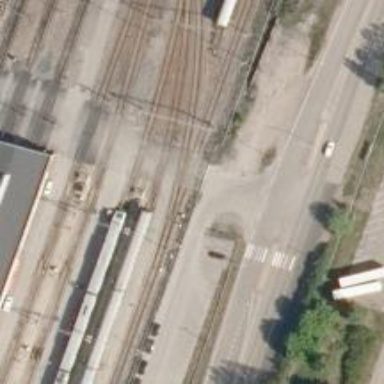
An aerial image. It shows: Level crossing along the railway.